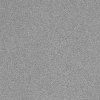
Atmospheric dust classification: dusty